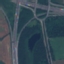
Land use / land cover: Highway